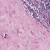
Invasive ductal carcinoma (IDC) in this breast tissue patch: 1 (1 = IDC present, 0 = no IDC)